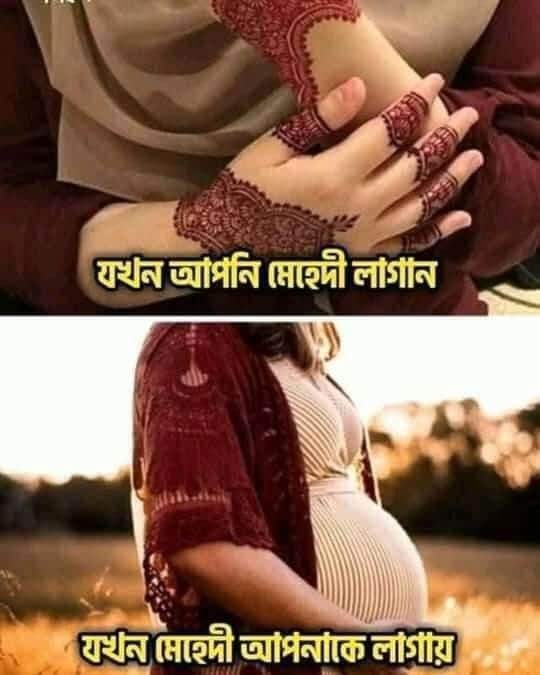
Caption: যখন আপনি মেহেদী লাগান  যখন মেহেদী আপনাকে লাগায়
Label: hate